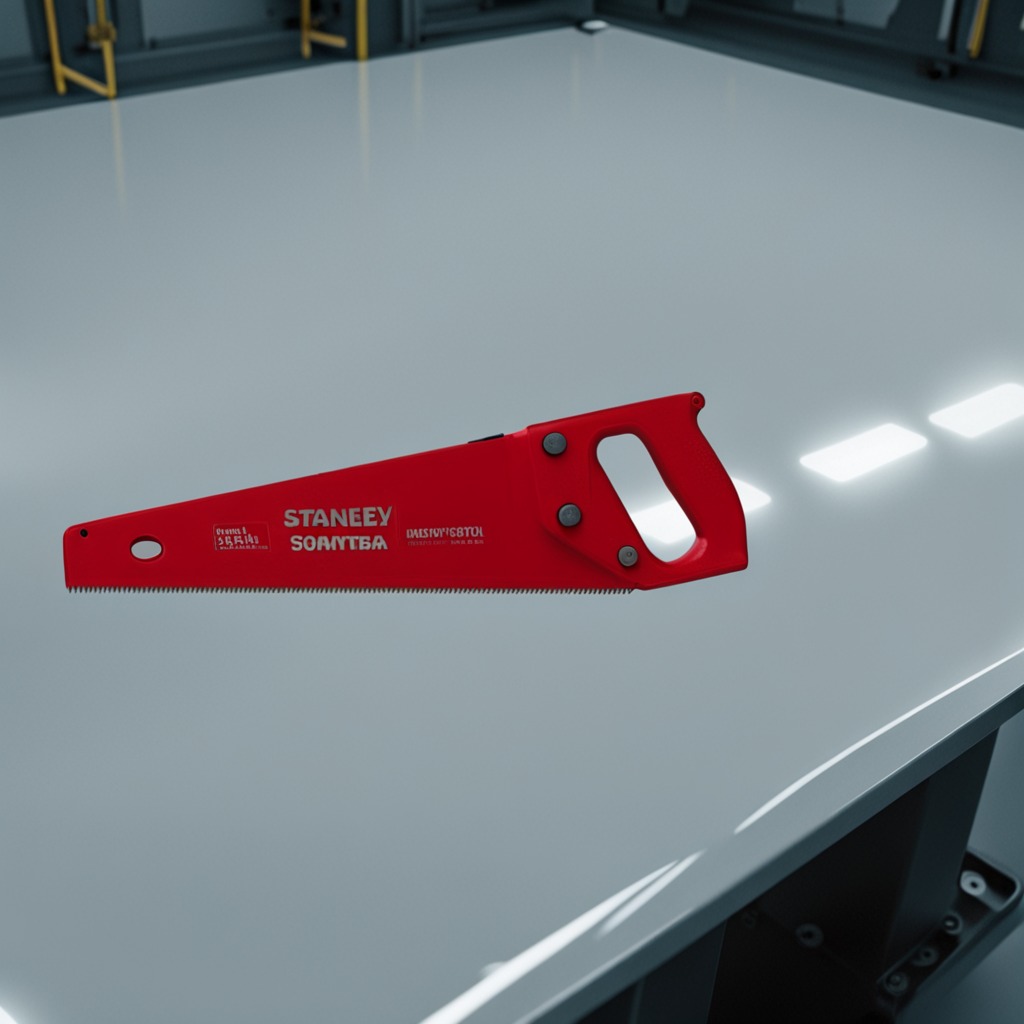
A handheld metal saw is lying on the high-gloss table in a ship maintenance bay.